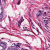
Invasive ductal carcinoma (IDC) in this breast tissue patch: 0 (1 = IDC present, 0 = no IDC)